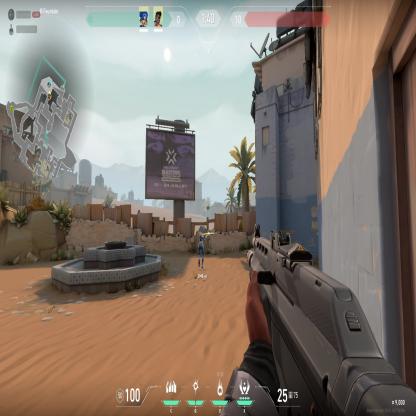
Label: teammate